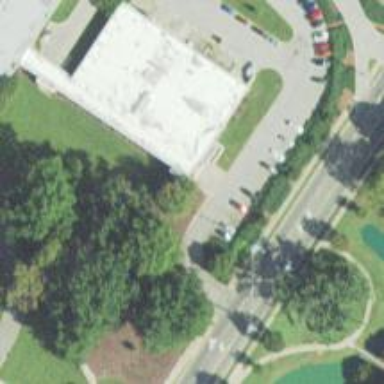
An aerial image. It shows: College building.